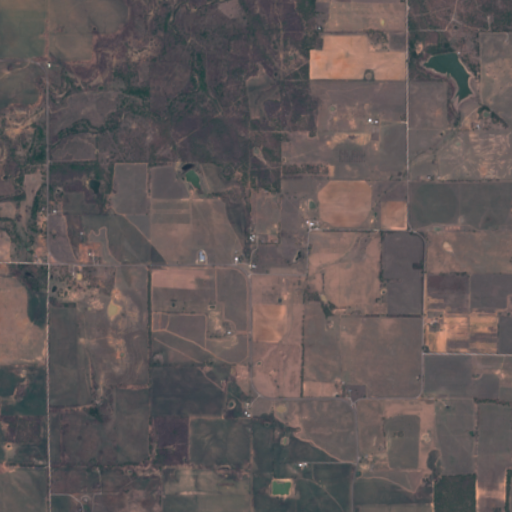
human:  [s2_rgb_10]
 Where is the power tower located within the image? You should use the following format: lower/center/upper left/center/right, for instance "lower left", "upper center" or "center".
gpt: The power tower is located in the lower left of the image.
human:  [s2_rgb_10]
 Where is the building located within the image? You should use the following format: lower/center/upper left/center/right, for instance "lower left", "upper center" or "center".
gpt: There is no building in the image.